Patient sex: F
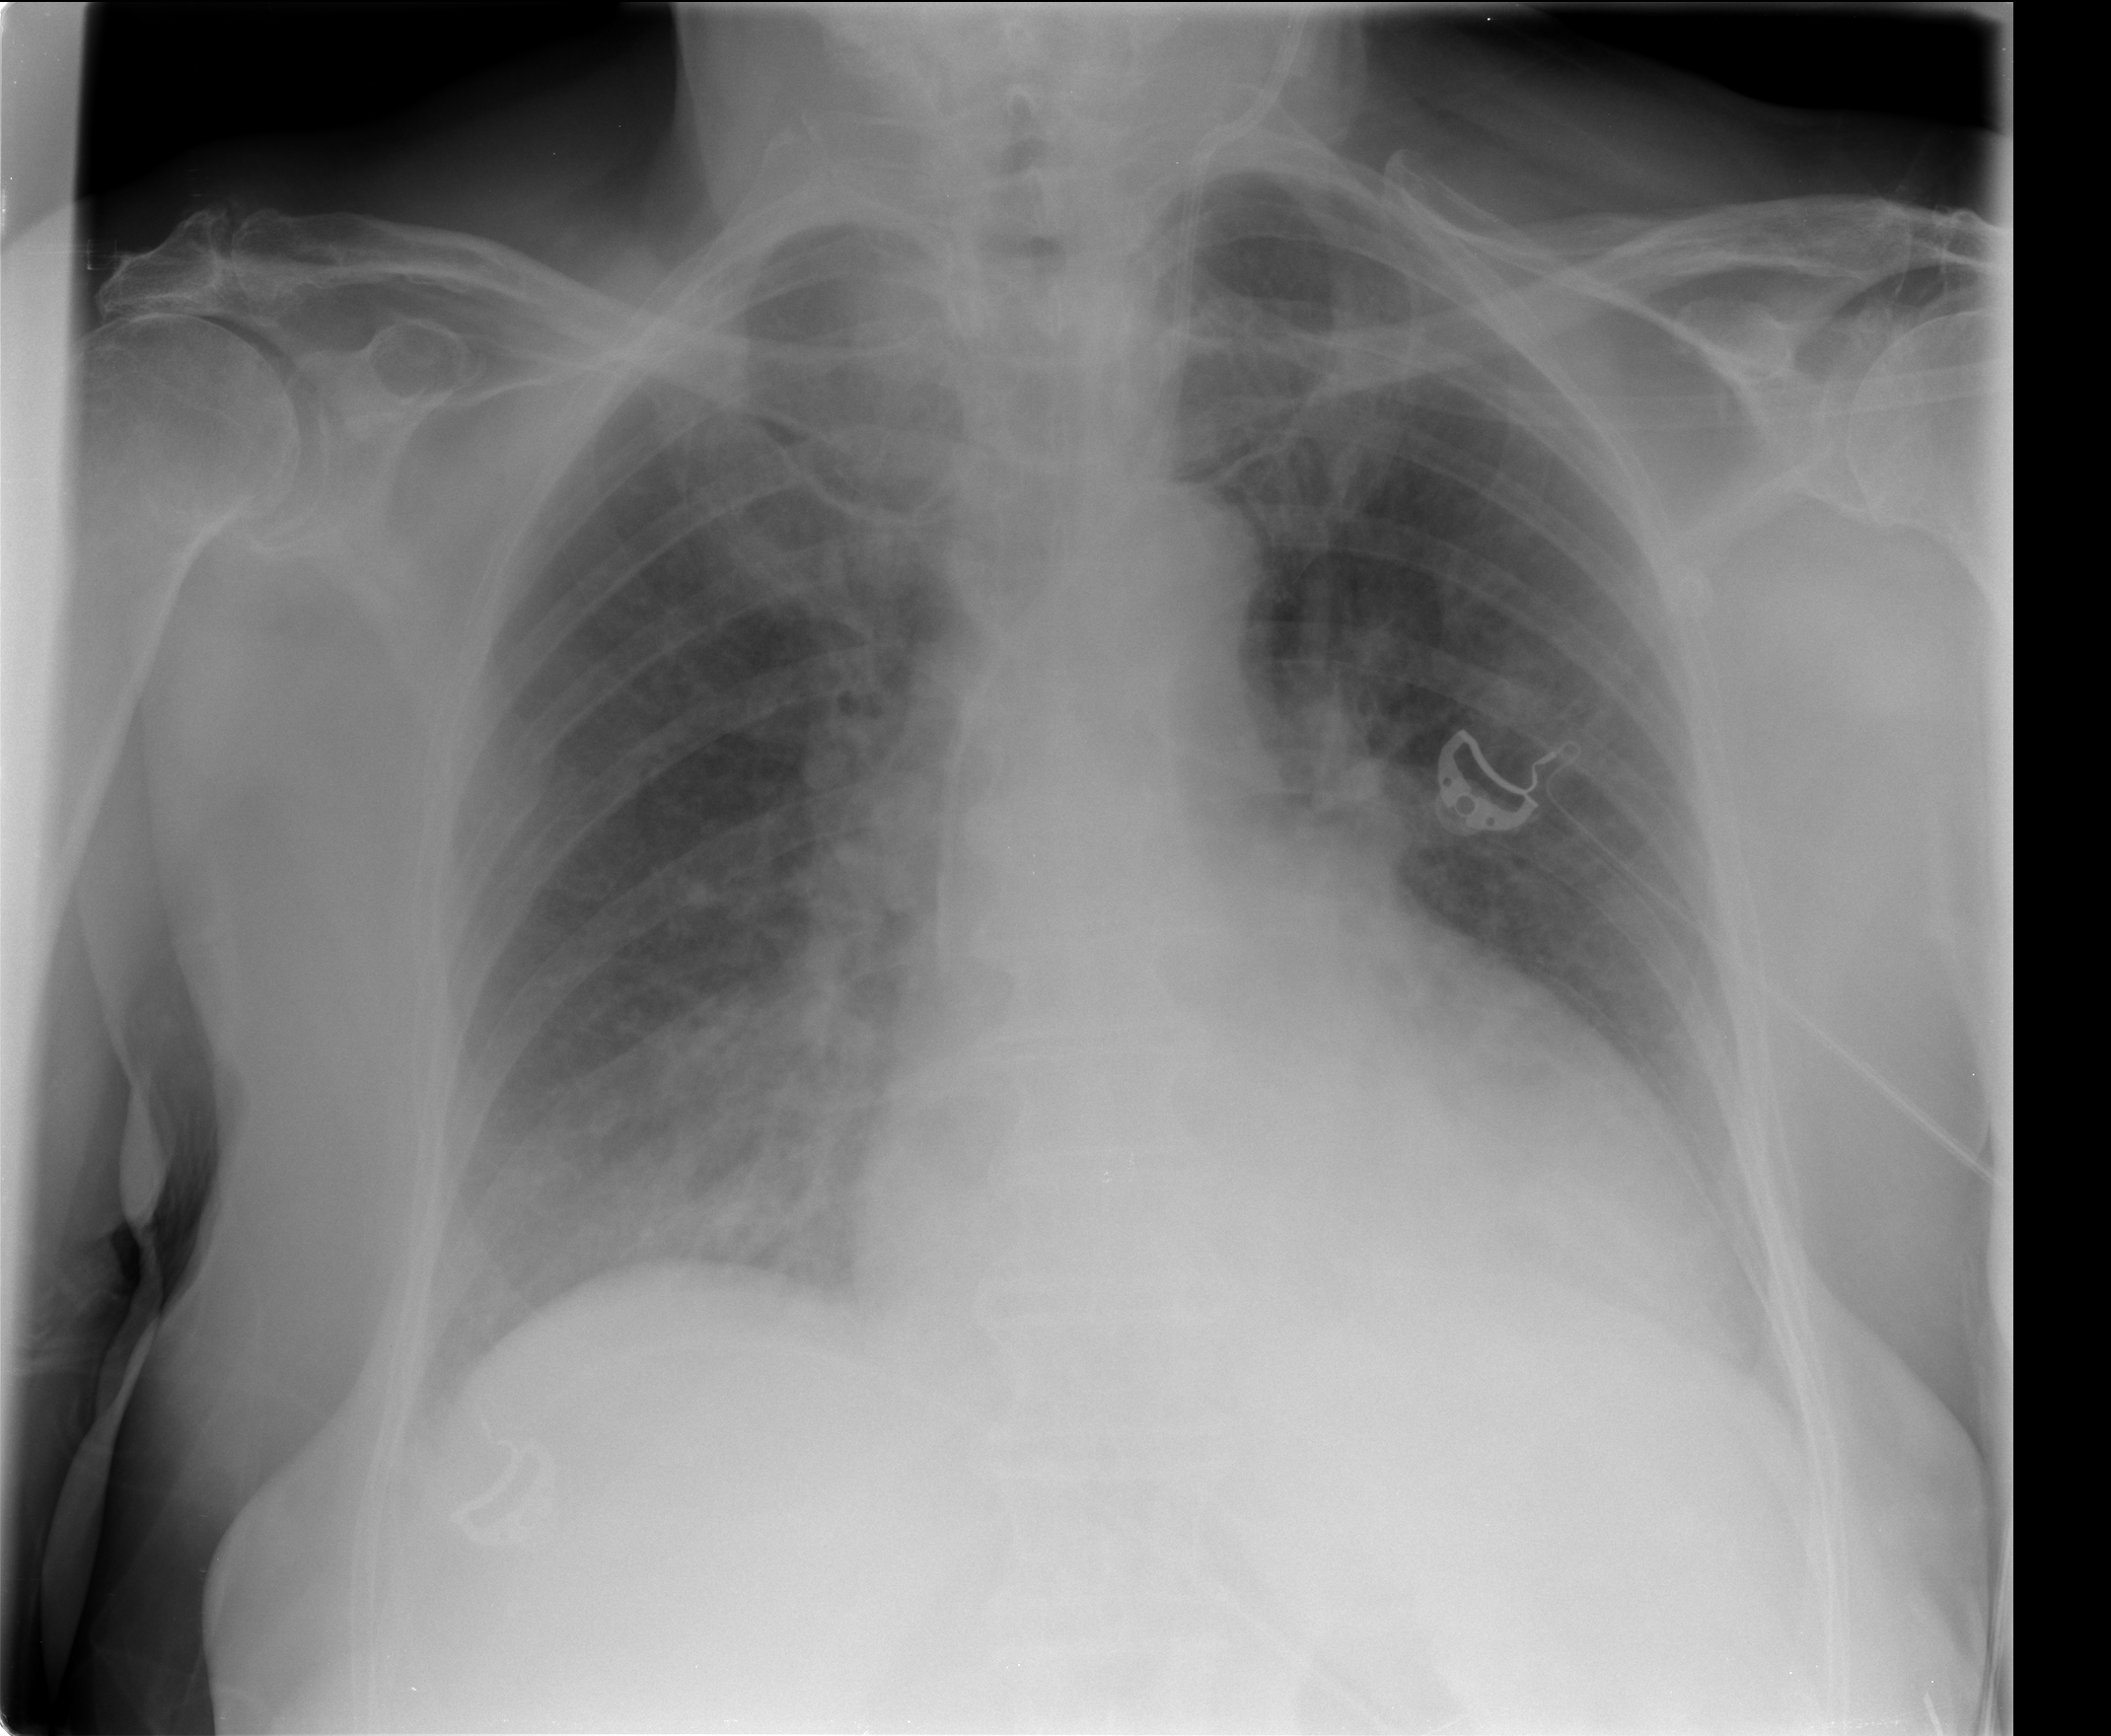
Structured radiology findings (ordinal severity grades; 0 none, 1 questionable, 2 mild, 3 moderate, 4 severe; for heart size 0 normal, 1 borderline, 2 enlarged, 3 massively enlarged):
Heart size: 0
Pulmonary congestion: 0
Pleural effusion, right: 2
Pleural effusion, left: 0
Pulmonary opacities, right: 2
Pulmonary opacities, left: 0
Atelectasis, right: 2
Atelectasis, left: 0